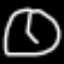
Label: clock